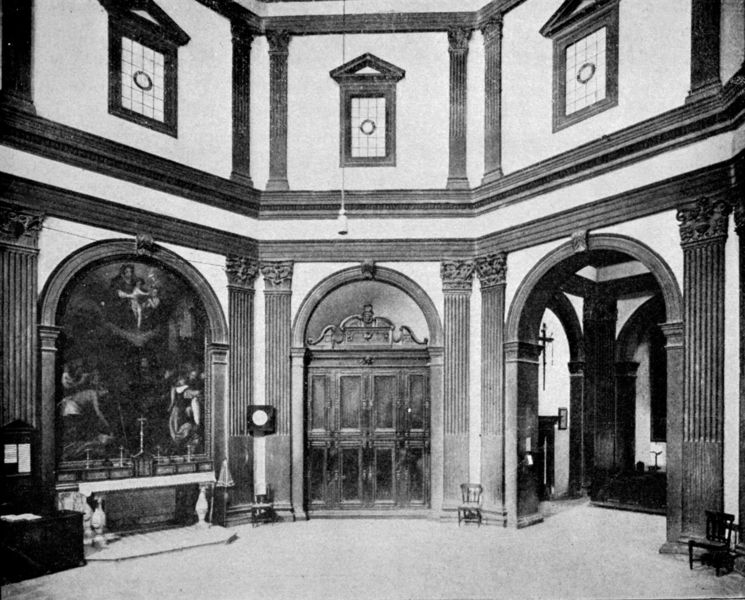
Titel: Sagrestia (Innenraum)
Künstler: Giuliano da Sangallo
Standort: Firenze
Institution: Santo Spirito, Sagrestia
Schlagwörter: gemälde, weiß, fenster, holz, lampe, marmor, raum, schmuck, schwarz, stuhl, stühle, säule, säulen, tisch, tür, zimmer, gebäude, haus, tuch, ornament, wand, architektur, tragen, bild, innenraum, kirche, boden, interieur, sessel, innen, kind, renaissance, kamin, kreis, rund, stock, schrank, bogen, italien, türen, venedig, giebel, hof, bank, pilaster, saal, rundbogen, wandgemälde, balken, tor, halle, foto, fotografie, photographie, bögen, eingang, arkade, offen, eckig, glaube, kreuz, religion, altar, bänke, kapitell, tore, kerzenhalter, gesims, eck, glasfenster, obergaden, christus, jesus, rundbögen, florenz, kapelle, fresko, maria, korinthisch, madonna, bau, oktogon, achteck, oktogonal, altarbild, vertäfelung, schwaz, holztür, medici, kriche, zentralbau, zentralraum, wandgliederung, jesuskind, baluster, mensa, retabel, italienisch, sacra conversazione, hexagon, frsco, arkande, maria mit jesus, kiiche, photoüschwarz, wand giebel, kreisförmiger raum